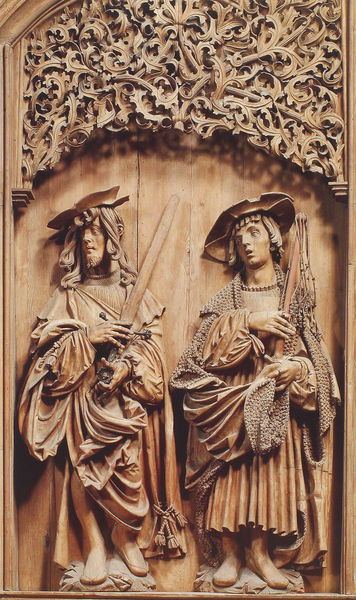
Titel: Hochaltar im Münster St. Stephanus in Breisach
Künstler: H. L. Meister
Standort: Breisach, Münster St. Stephan (EU - D - BW)
Schlagwörter: blätter, schatten, ausschnitt, holz, hut, hüte, männer, gesichter, falten, kirche, gewand, mantel, adel, kopfbedeckung, relief, füße, holzschnitt, figuren, floral, ornamente, faltenwurf, kontrapost, relismus, schwert, waffen, mäntel, peitsche, altar, hochaltar, schnitzerei, mittelalter, baldachin, heilige, schnitzereien, masswerk, schnitzarbeit, heiligen, holzfiguren, holzrelief, ornamtent, felief, skilpturen